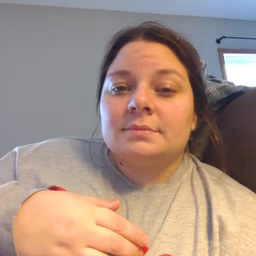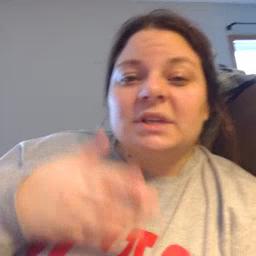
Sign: there